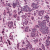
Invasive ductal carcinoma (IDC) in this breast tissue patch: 1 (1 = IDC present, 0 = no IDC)